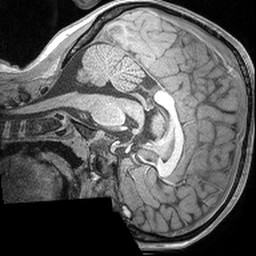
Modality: T1w
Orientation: sagittal
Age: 7
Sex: male
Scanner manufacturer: siemens
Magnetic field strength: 3 T
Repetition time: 2.53 s
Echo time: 0.00164 s